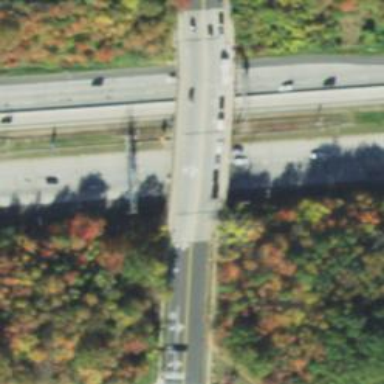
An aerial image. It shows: Tertiary road with bridge.